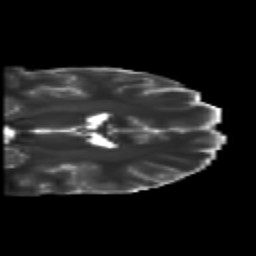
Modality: T2w
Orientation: coronal
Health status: healthy
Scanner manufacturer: siemens
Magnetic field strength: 3 T
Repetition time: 10 s
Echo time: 0.092 s